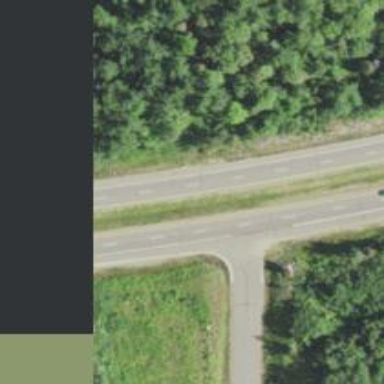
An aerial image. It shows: Trunk highway.